Question: The problem:
As you can see in the image, the does not expand as the width of the , and with a white background.. it will not show the remaining of the text, how can I fix this ?
I am using Chrome, but I want this in firefox and IE as well.

HTML:
'''
<select multiple="" class="h-scrollable form-control">
<option ng-repeat="elem in list">
{{elem}}</option>
</select>
'''
CSS:
'''
.h-scrollable
{
width: 350px;
height: 150px !important;
overflow: auto;
margin-right:20px;
font-size: medium;
}
.h-scrollable:focus
{
height: 150px !important;
overflow: auto;
margin-right:20px;
font-size: medium;
background-size: 100%;
background: pink;
}
.h-scrollable option
{
/*width: 350px; */
}
.h-scrollable option:checked
{
/*width: 400px; THIS FIXES THE PROBLEM FOR A TEXT OF WIDTH = 350px; I want a general solution that will work for any length of text*/
}
'''
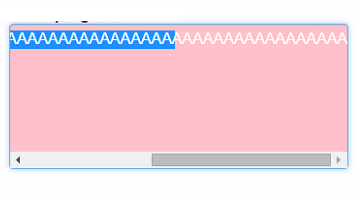
Answer: Put the select inside of a div, removing widths on the select/option and adding a width and overflow: auto to the div. <URL>
'''
<div style="width: 240px; overflow: auto;">
<select multiple="" class="h-scrollable form-control">
<option>one option</option>
<option>aaaaaaaaaaaaaaaaaaaaaaaaaaaaaaaaaaaaaaaaaaaaaaaa</option>
<option>another option</option>
<option>last option is really very long one</option>
</select>
</div>
'''
It may need some revision to your liking, but I believe this is what you're after.
** edit: I removed the margin-right to eliminate the scrollbar if the content isn't wider than 240px. Also added a min-width to the .h-scrollable class. Is this what you're looking for?